高一 · 立体几何学
如图, $A B C D-A_{1} B_{1} C_{1} D_{1}$ 是正方体, $E$ 为棱 $B B_{1}$ 上的动点 (不含端点), 平面 $A_{1} C_{1} E$与底面 $A B C D$ 的交线为 $l$, 则 $l$ 与 $A C$ 的位置关系是 ( )

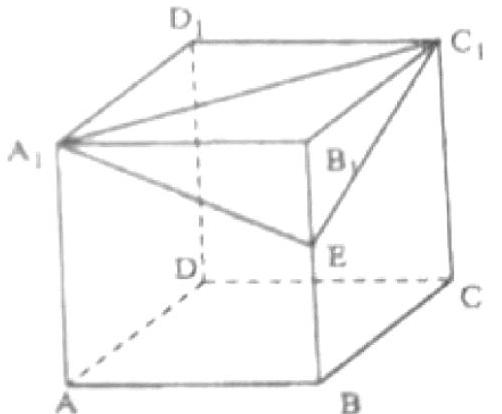
异面
B. 平行
C. 相交
D. 与 $E$ 点位置有

关
答案: B
解析: 【分析】

根据线面平行的性质定理和平行公理, 判断出正确选项.

【详解】

由于 $A_{1} C_{1} / /$ 平面 $A B C D$, 平面 $A_{1} C_{1} E \cap$ 平面 $A B C D=l$, 根据线面平行的性质定理可知 $A_{1} C_{1} / / l$, 由于 $A_{1} C_{1} / / A C$, 所以 $l / / A C$.

故选: B.

【点睛】

本小题主要考查线面平行的性质定理, 考查平行公理, 属于基础题.